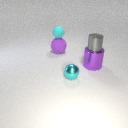
small cyan metal sphere in front of large purple metal cylinder